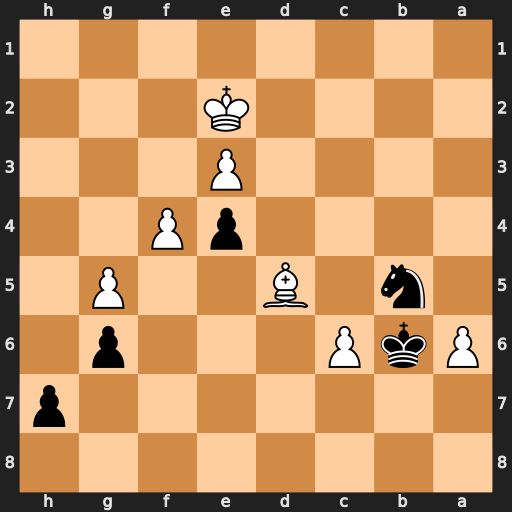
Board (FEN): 8/7p/PkP3p1/1n1B2P1/4pP2/4P3/4K3/8
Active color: b
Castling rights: -
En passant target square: -
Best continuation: Nc3+ Kf2 Nxd5